Question: I am using httpwebrequest and httpwebresponse to send request and get response respectively.
For some reason my connection gets closed before the response is recieved.
Here is my code :
'''
WebRequest webRequest = WebRequest.Create (uri);
webRequest.ContentType = "application/x-www-form-urlencoded";
webRequest.Method = "POST";
byte[] bytes = Encoding.ASCII.GetBytes (parameters);
Stream os = null;
try
{ // send the Post
webRequest.ContentLength = bytes.Length; //Count bytes to send
os = webRequest.GetRequestStream();
os.Write (bytes, 0, bytes.Length); //Send it
}
catch (WebException ex)
{
MessageBox.Show ( ex.Message, "HttpPost: Request error",
MessageBoxButtons.OK, MessageBoxIcon.Error );
}
try
{ // get the response
WebResponse webResponse = webRequest.GetResponse();
if (webResponse == null)
{ return null; }
StreamReader sr = new StreamReader (webResponse.GetResponseStream());
return sr.ReadToEnd ().Trim ();
}
catch (WebException ex)
{
MessageBox.Show ( ex.Message, "HttpPost: Response error",
MessageBoxButtons.OK, MessageBoxIcon.Error );
}
return null;
}
'''
Error :

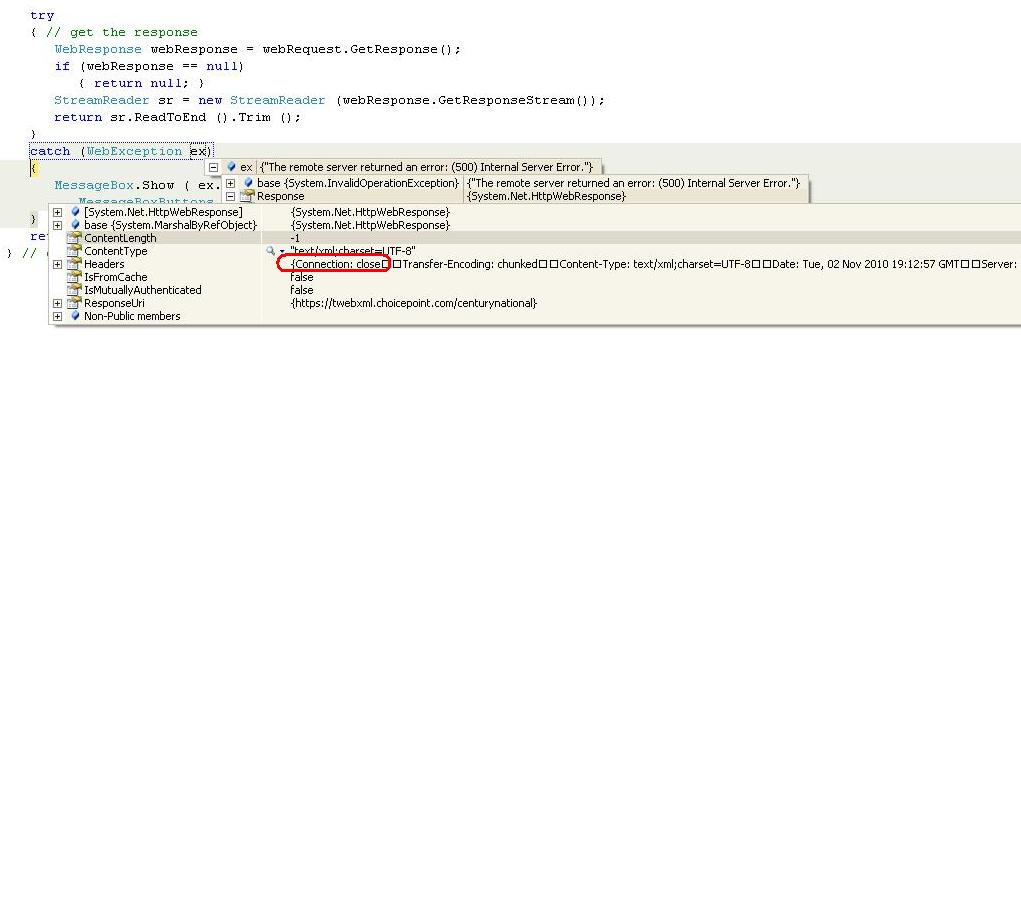
Answer: By default, if you are using HTTP/1.1 protocol, then the connection is assumed to be kept alive, unless the server decides to indicate otherwise (with a Connection: close header).
In your case, you are having a server refusing the request with a 500 error. You should investigate why that is happening. You shouldnt worry about the connection:close header at this point. Even if the server closes the connection, the client will handle that gracefully by opening a new connection the next time.
To summarize, the 500 response from the server is not due to the connection being closed. It is because the server does not like the request you sent.